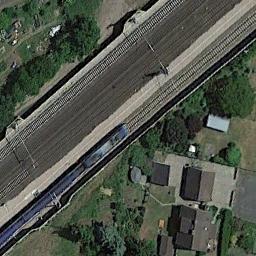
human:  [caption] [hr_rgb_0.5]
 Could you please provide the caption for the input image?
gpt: One side of the railway, there are lush trees  And the other side, there are many buildings .

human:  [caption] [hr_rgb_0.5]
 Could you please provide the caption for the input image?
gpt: There are many buildings and trees beside the railway .

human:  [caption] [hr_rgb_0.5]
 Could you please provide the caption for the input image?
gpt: The railway is next to some trees and houses .

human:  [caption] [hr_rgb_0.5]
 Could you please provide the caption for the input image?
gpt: These railways have a train on the track and some houses are on one side of the railways .

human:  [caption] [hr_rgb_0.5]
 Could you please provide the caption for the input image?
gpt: There are some green trees and brown buildings beside the railway .